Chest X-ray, AP view. Patient: 35 years old, sex M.
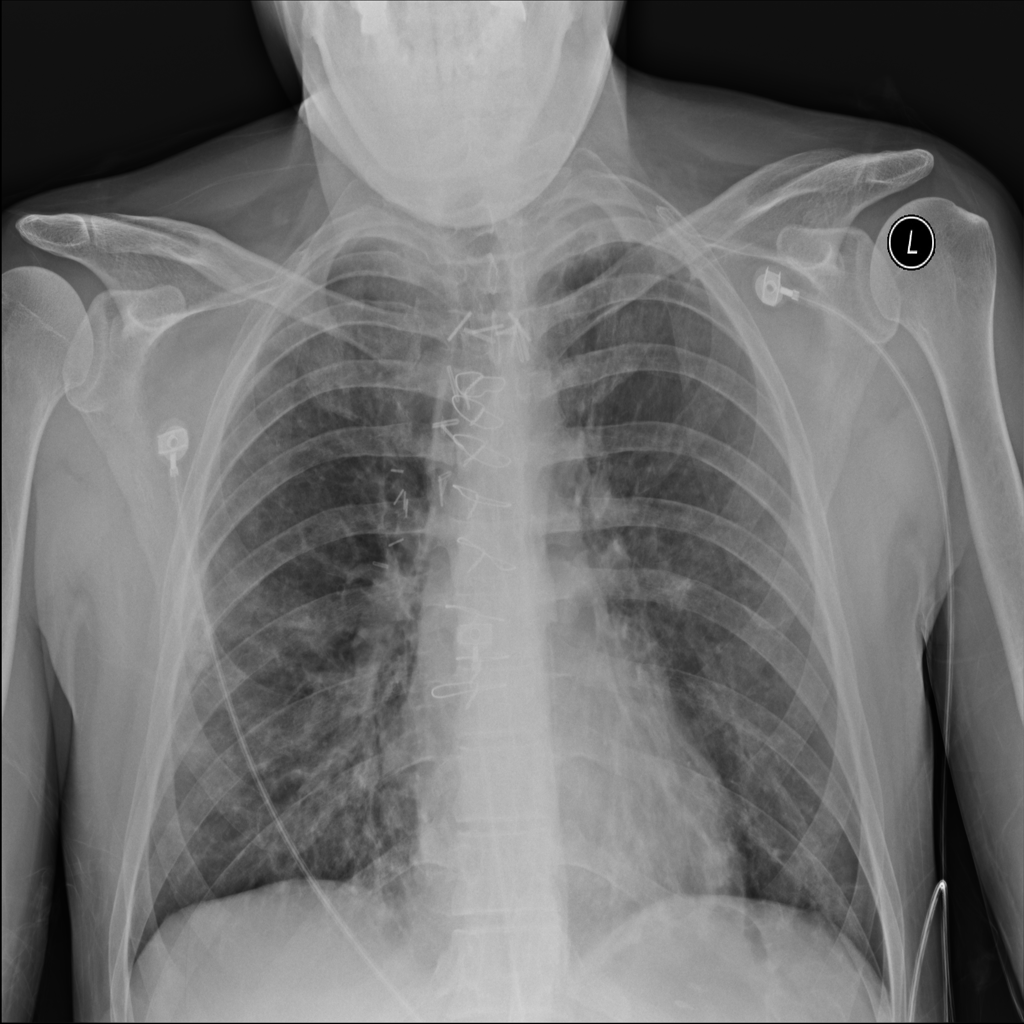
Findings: Infiltration